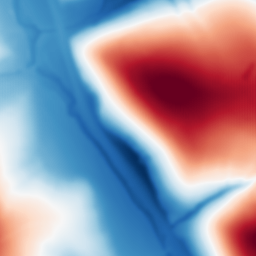
Category: multiscale
Decomposition family: dog
Decomposition parameters: sigma_low: 2
sigma_high: 100
Upsampling method: fft_zeropad
Upsampling parameters: scale: 2
Upsampling scale: 2